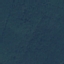
Land use / land cover class: Forest